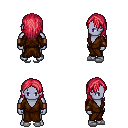
a pixel art fantasy rpg character, male body template, dark elf, purple skin, brown robe, metal pants, ruby red long hairstyle, leather bracers, white slippers, four views (front, back, left, right), 2x2 character sprite sheet, small pixel art, hard edges, no anti-aliasing